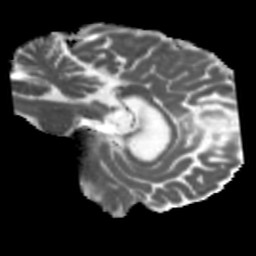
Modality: MD
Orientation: sagittal
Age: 61
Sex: male
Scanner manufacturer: siemens
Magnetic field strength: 3 T
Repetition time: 5.47 s
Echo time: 0.0854 s